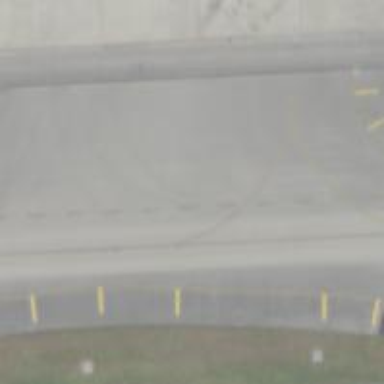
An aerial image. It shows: Image of taxiway at airport.